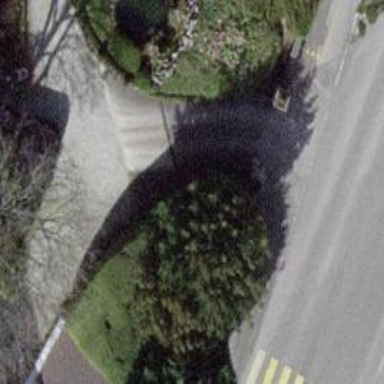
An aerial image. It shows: Gate.